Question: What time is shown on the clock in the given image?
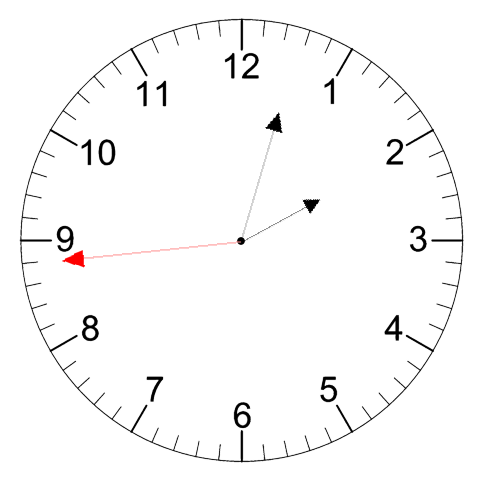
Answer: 02:02:44